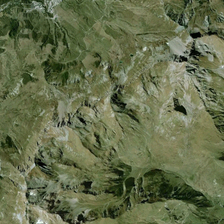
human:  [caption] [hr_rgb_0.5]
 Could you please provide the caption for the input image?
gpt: the ridges are lush and green .

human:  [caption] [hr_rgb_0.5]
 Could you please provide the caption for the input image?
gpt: it is a large piece of green mountain .

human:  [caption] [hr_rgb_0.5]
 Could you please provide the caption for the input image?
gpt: it is a large piece of green mountain .

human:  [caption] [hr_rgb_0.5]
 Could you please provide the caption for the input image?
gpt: the ridges are lush and green .

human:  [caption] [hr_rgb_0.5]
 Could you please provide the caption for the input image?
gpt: it is a large piece of green mountain .